Question: I have two tables that I'm joining, 'Users' and 'Addresses'.
The Users table has a 'unique (but not primary) key called userID'.
The 'Addresses' table has a 'primary key called userID'.
I'm trying to 'left-join' the tables so that I get all the info from the Users table regardless if it has a match in the Addresses table, so I used
'''
select * from users u left join addresses a on a.userID = u.userID
'''
This works, but it only shows userID's if there is a match. How do I get the userID regardless if there's a match or not?
Edit: The following image shows what my current query (left join) returns:

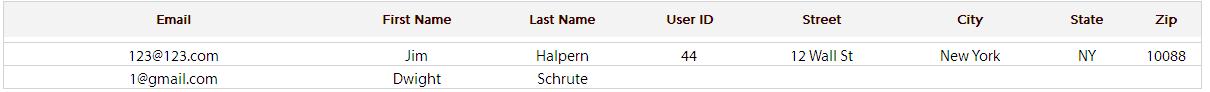
Answer: Now it's clear what the problem is.
There's nothing "wrong" with the query, except that it is returning multiple expressions (columns) with the same alias. And one of them is overriding the other. (Not in terms of the resultset being returned, all the columns and rows are there; the issue is with how your PHP script is processing the resultset. If you are referencing the values from the row by "association" (using the column name), only one of the column values gets referenced.
So, one way to fix that, is to qualify the columns in the query:
'''
SELECT u.userID
, u.blah
, a.userID AS a_userID
, a.blah AS a_blah
FROM users u
LEFT
JOIN addresses a
ON ...
'''
such that all column aliases are unique. Then all of those column names will be available by "association" in your PHP.